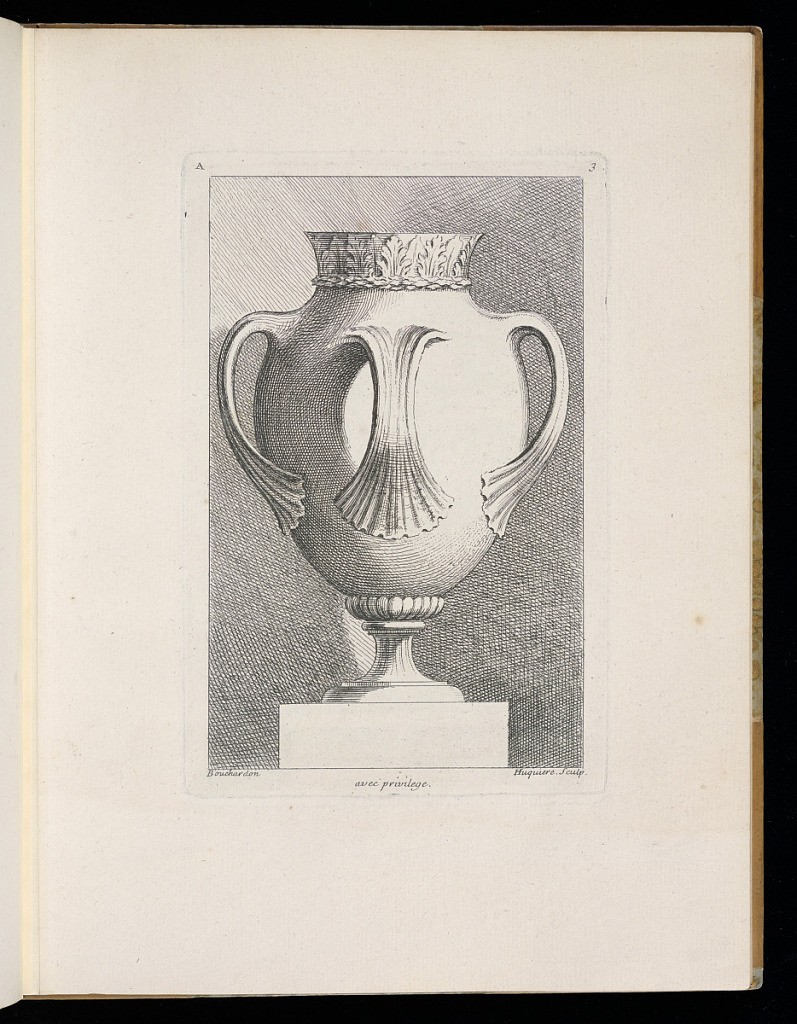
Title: Ornamental Vase Design
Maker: Edme Bouchardon, French, 1698–1762
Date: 1738-1749
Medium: Etching on laid paper
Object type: Print
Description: Ovoid vase with three handles that fan out at the base of the form. The neck of the vase is decorated with an acanthus leaf pattern, the foot of the vase with repeated egg carving. The vase has a tall, narrow foot with fluting, and is elevated on a square plinth. The plate is lettered and numbered.